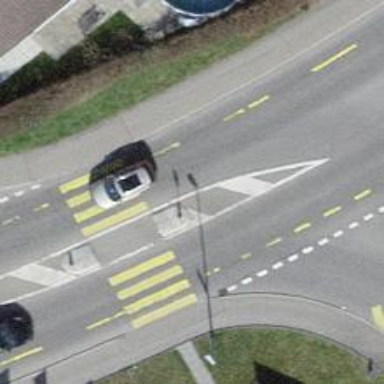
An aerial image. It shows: Uncontrolled zebra crossing with pedestrian island.